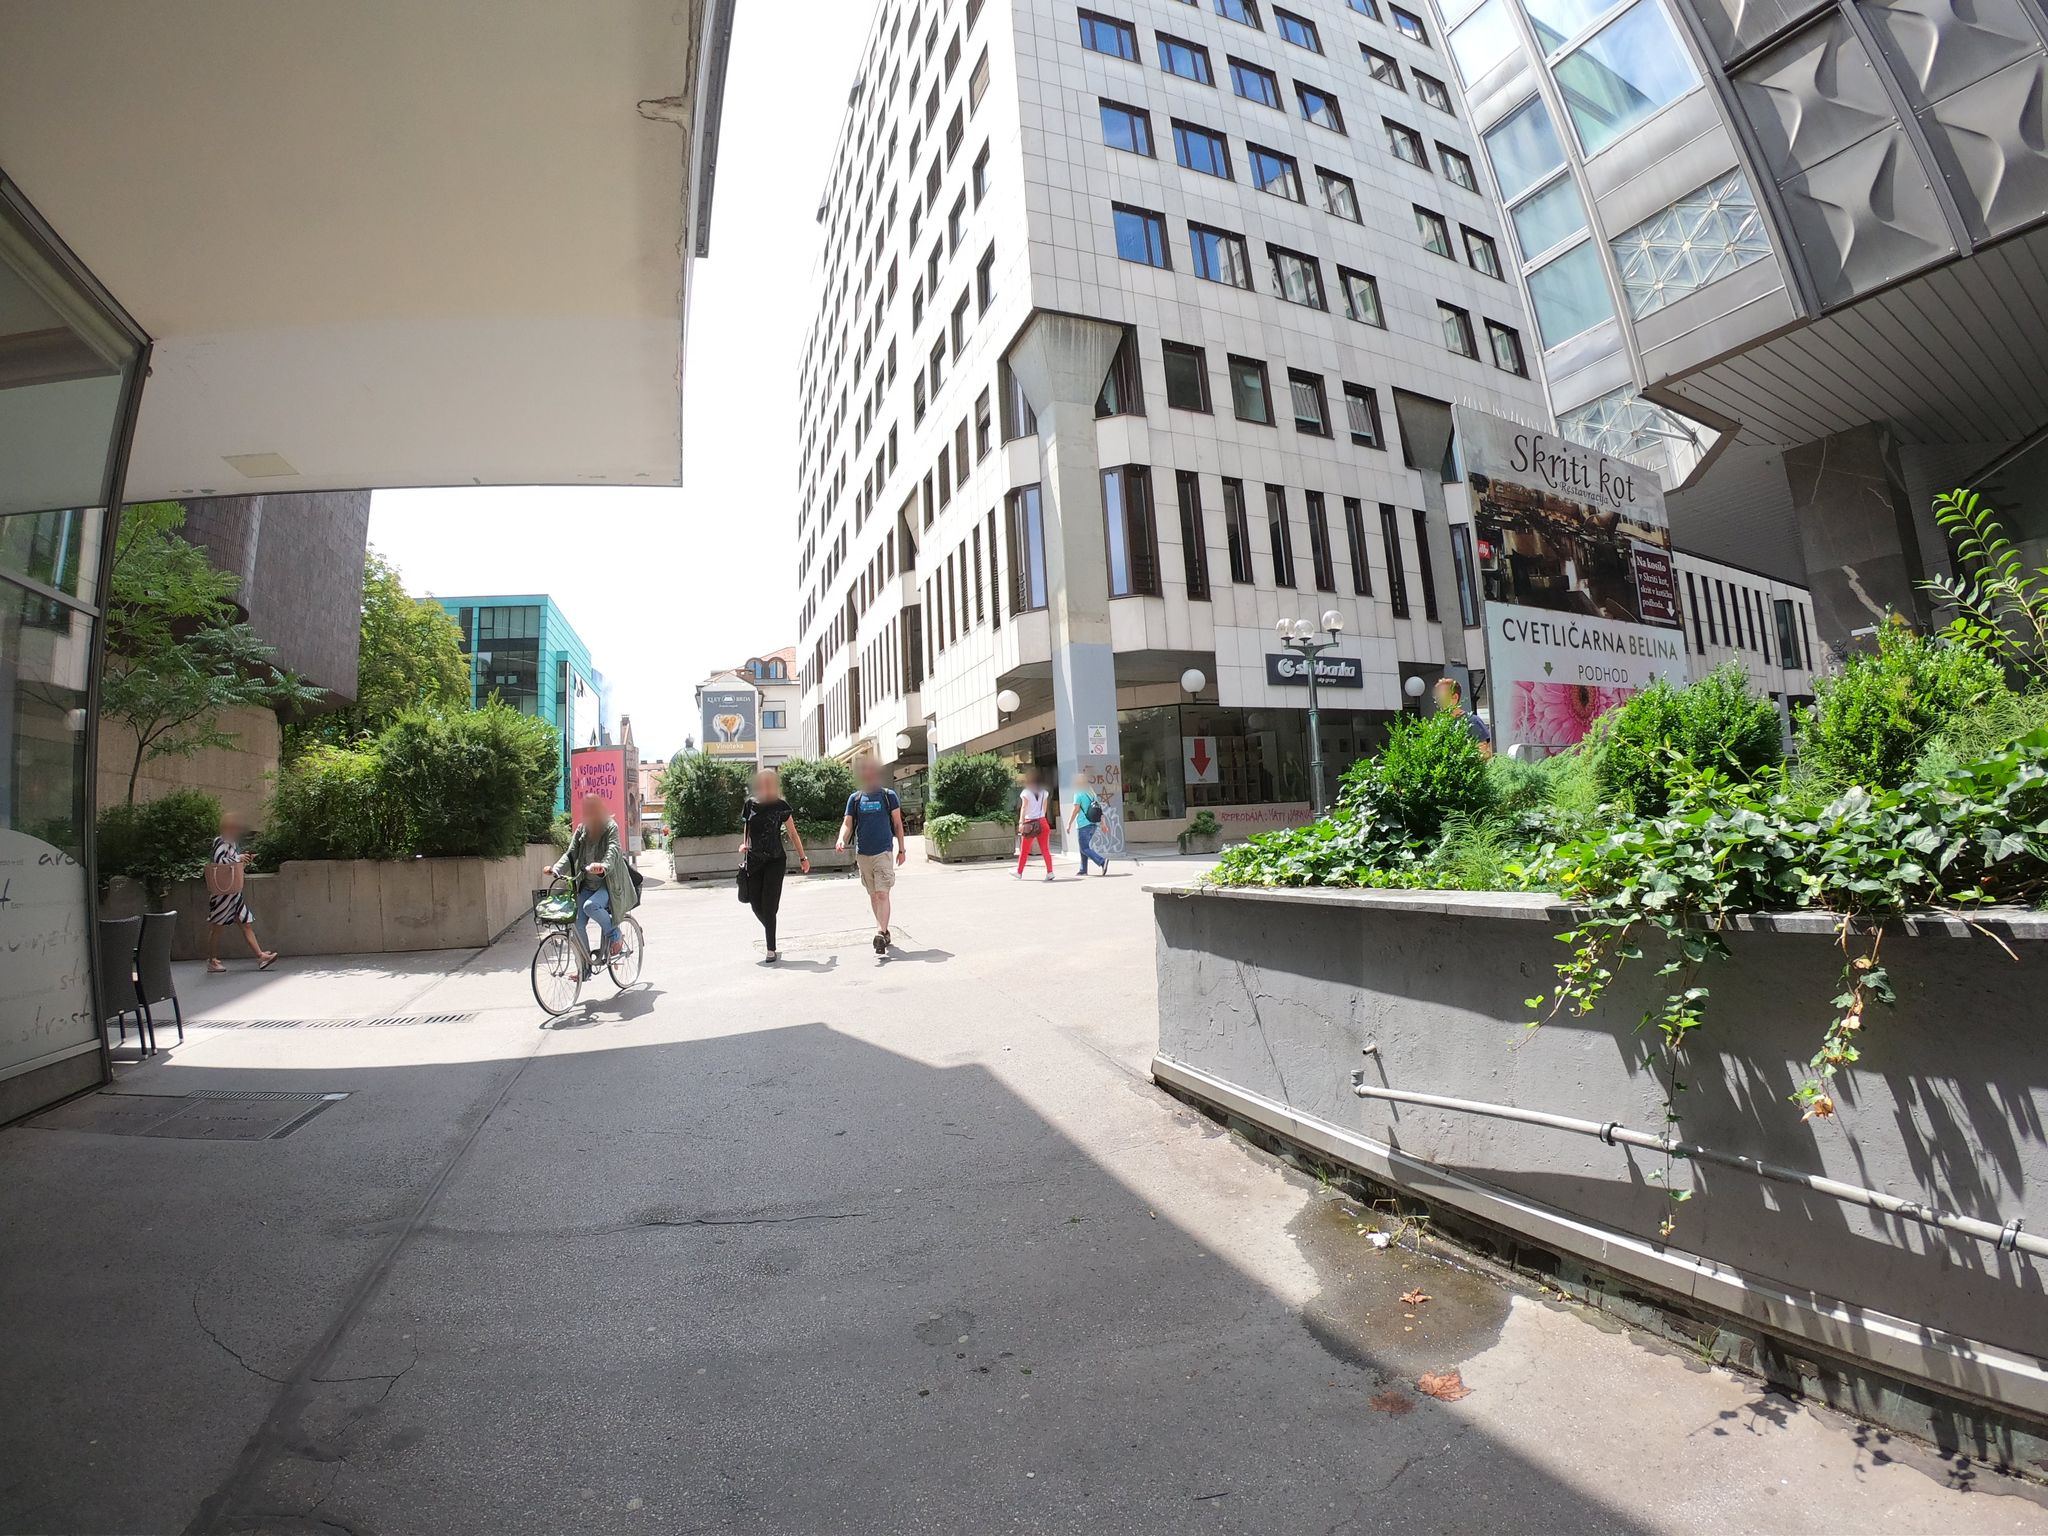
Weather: clear
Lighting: day
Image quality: good
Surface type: walking surface
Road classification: pedestrian, steps, path
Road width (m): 3.5
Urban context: urban centre
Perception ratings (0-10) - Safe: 5.44, Lively: 9.5, Beautiful: 3.61, Boring: 4.84, Depressing: 4.49, Wealthy: 7.92